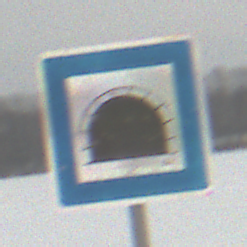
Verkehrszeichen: Tunnel
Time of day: MorningAfternoon
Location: Outdoor (Nature)
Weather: Overcast
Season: Winter
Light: Natural